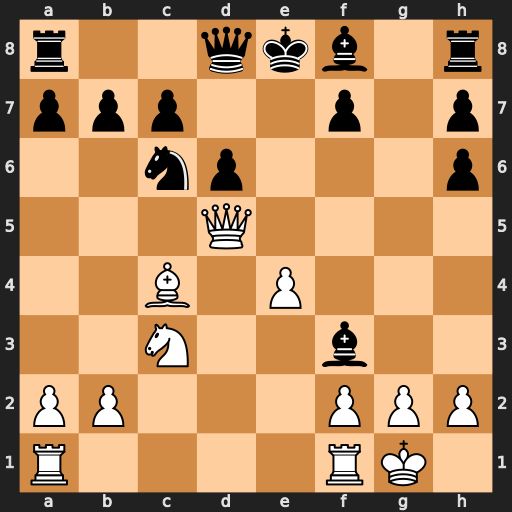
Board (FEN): r2qkb1r/ppp2p1p/2np3p/3Q4/2B1P3/2N2b2/PP3PPP/R4RK1
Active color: w
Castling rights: kq
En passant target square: -
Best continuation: Qxf7#